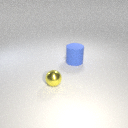
large blue rubber cylinder to the right of small yellow metal sphere